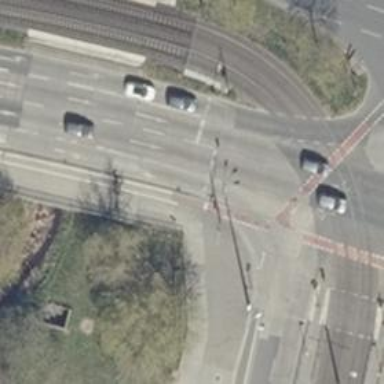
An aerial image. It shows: Concrete path that serves as both cycleway and footway.